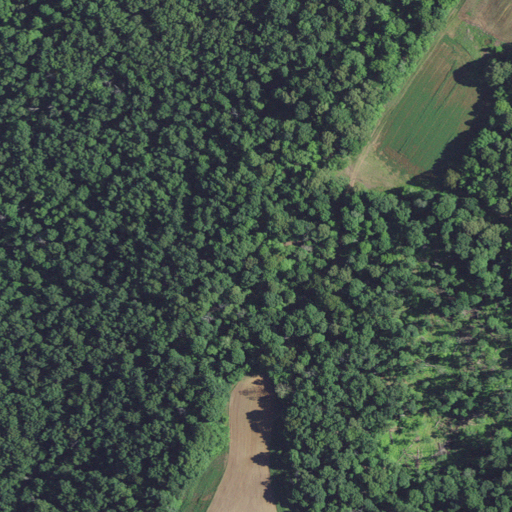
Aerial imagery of mountain in Kentucky named Bald Knob containing deciduous forest, grassland, shrub, and pasture